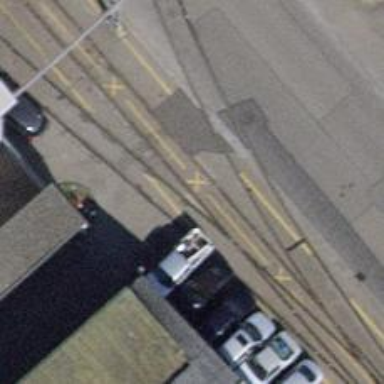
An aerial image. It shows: Railway level crossing.